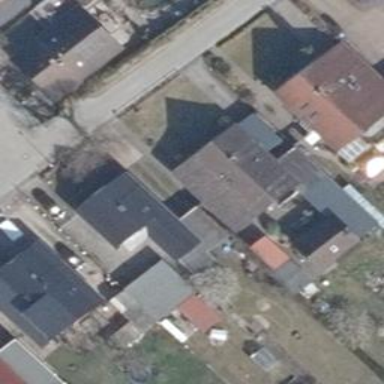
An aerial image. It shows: Gabled house with grey roof.